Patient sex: M
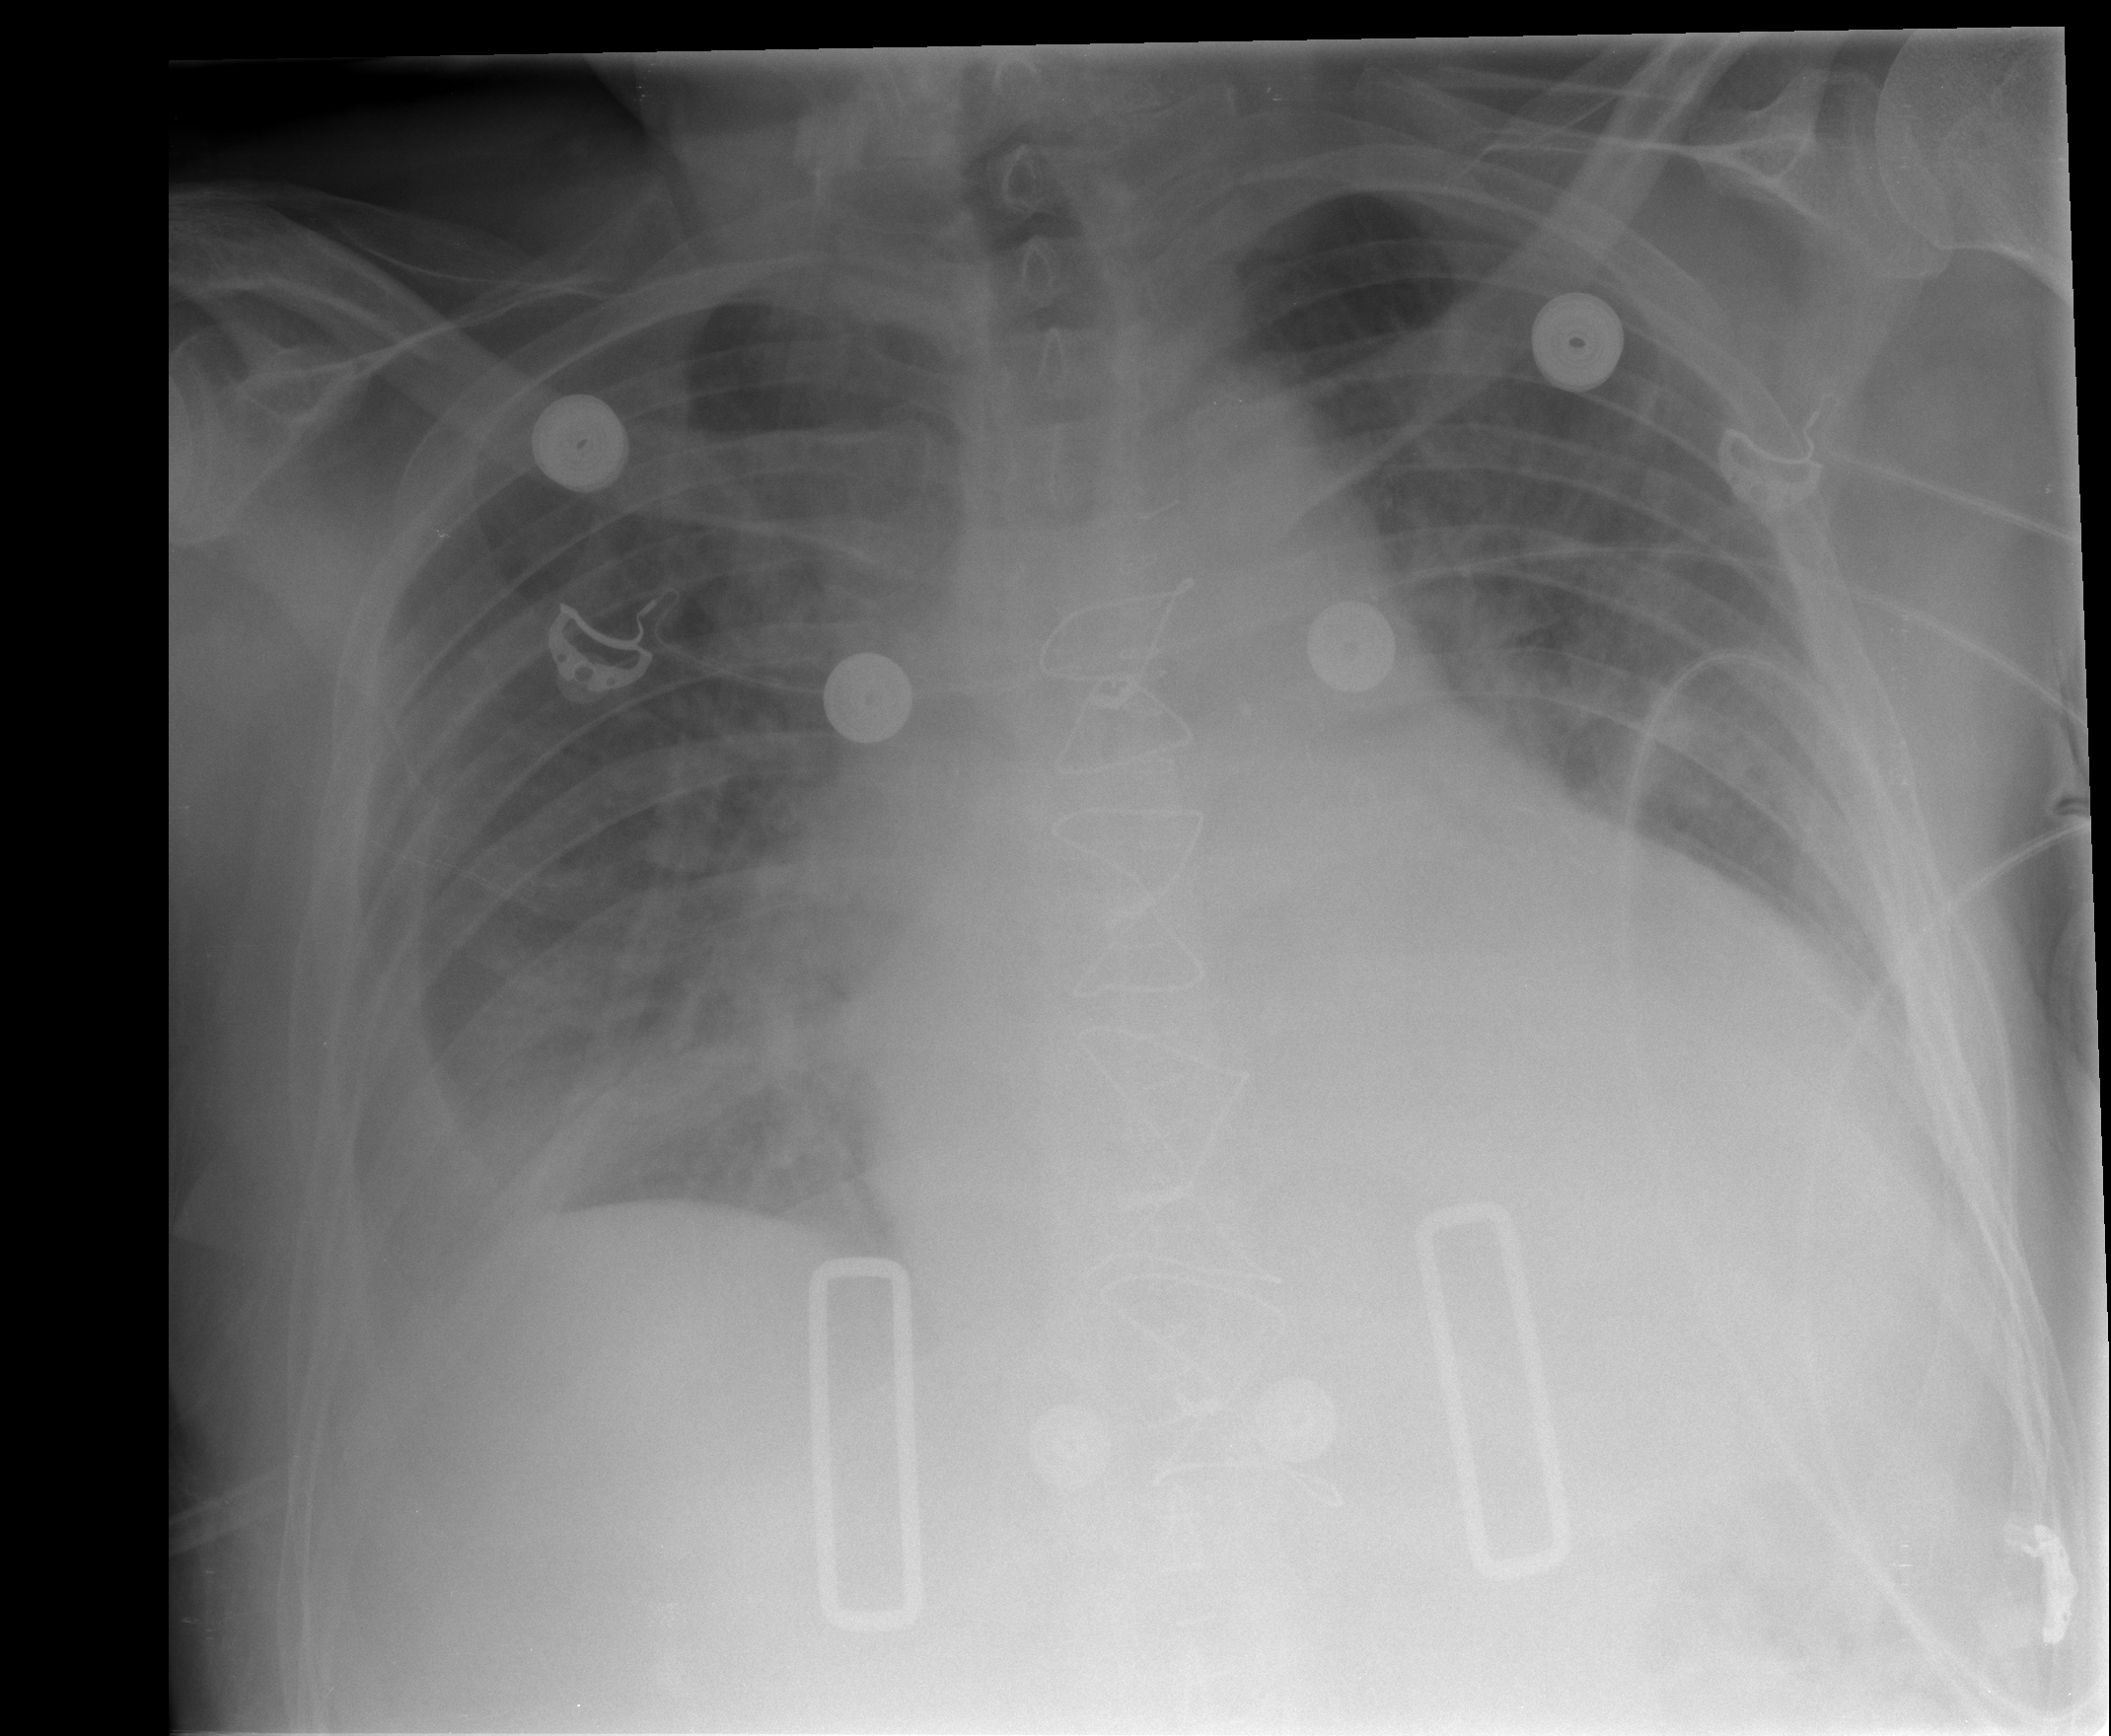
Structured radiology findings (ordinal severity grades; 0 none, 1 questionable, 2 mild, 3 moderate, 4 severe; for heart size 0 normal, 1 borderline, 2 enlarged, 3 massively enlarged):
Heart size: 2
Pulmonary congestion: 3
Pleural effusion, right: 2
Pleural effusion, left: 0
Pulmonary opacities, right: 0
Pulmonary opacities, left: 0
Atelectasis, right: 2
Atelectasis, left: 2